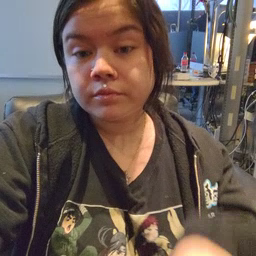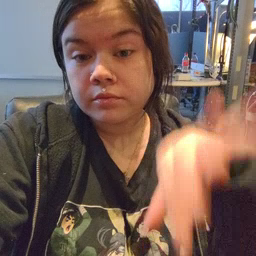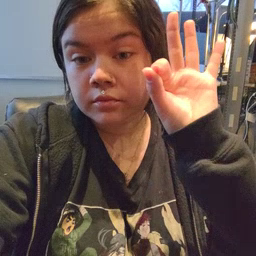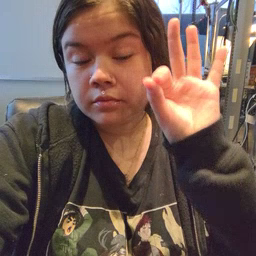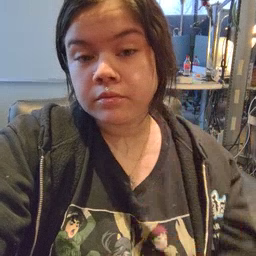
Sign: find